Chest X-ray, PA view. Patient: 29 years old, sex M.
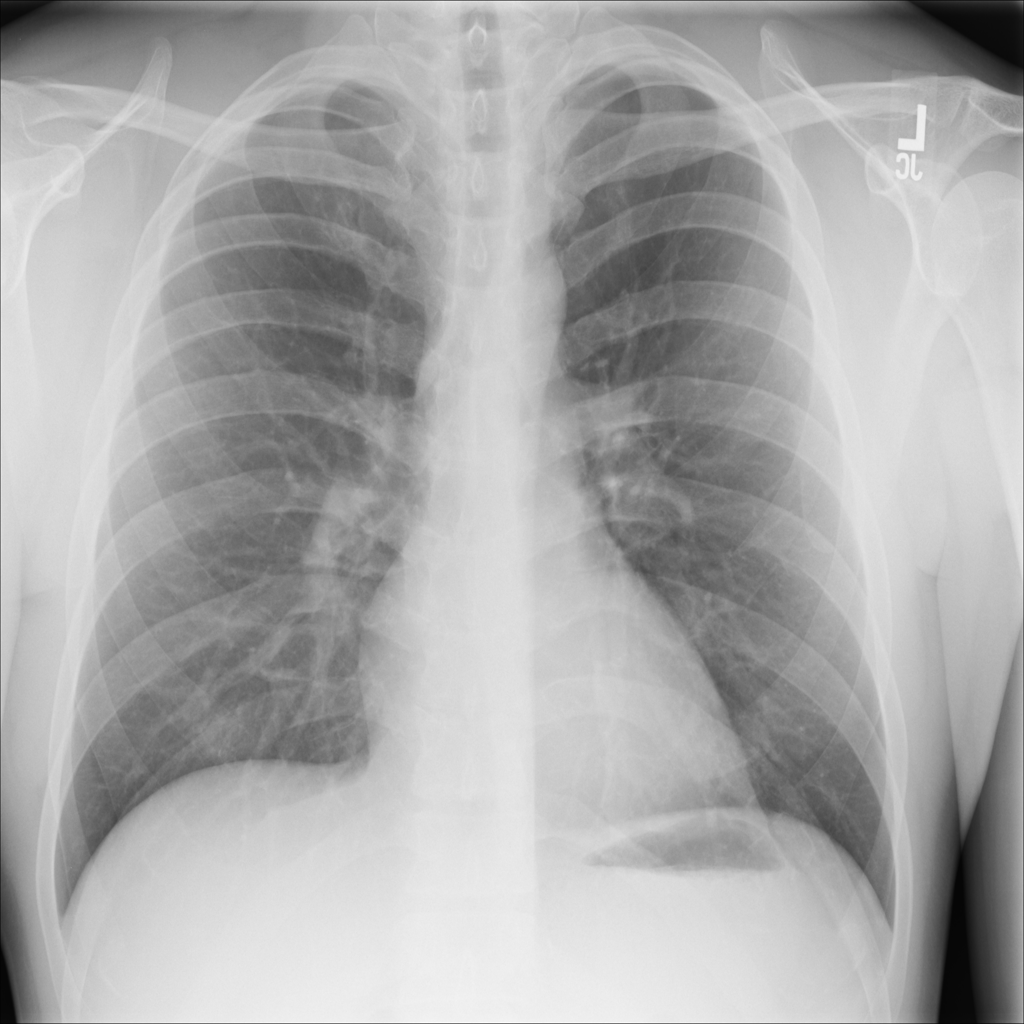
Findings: No Finding